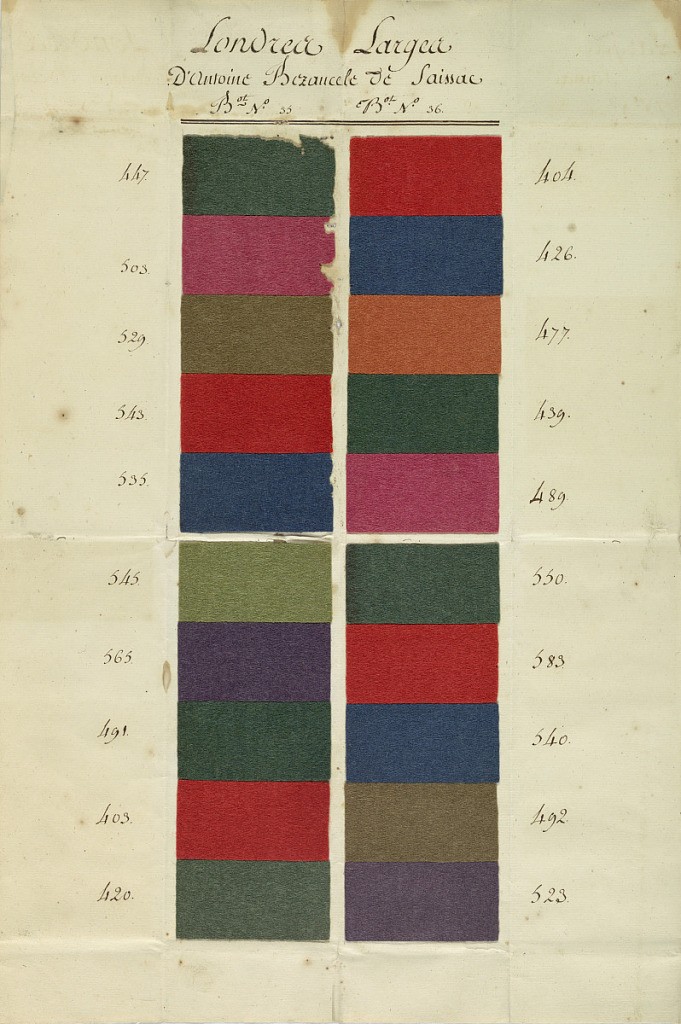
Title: Sample sheet
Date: ca. 1750
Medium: paper and wool Technique: fulled plain weave
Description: Sheet of paper pasted with a double row of samples of fulled woolen cloth in browns, greens, black, red, and blues. Each sample is numbered in ink. Intended for export to the eastern Mediterranean region.